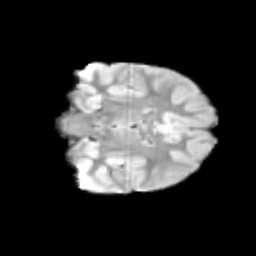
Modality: T2w
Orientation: coronal
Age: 9
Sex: female
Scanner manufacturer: siemens
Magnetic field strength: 3 T
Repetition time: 3.8 s
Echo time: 0.07 s